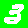
Digit: 3